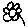
Label: flower